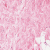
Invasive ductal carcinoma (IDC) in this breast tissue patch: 0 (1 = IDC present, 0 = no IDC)